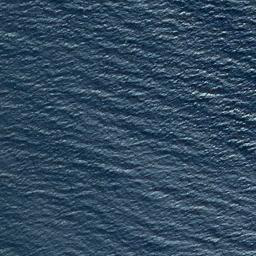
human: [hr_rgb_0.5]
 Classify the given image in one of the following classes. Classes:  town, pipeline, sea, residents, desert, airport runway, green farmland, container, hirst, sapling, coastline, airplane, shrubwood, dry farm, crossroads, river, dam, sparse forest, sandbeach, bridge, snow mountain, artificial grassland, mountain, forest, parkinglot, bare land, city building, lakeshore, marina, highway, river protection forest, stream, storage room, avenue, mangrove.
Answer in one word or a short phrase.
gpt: sea